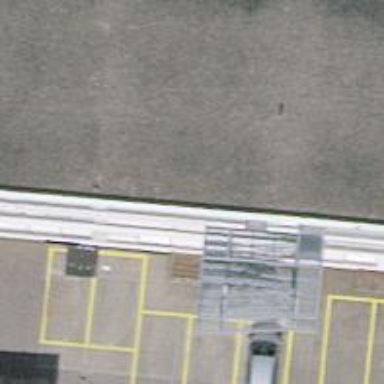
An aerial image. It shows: Solar photovoltaic panel generator.